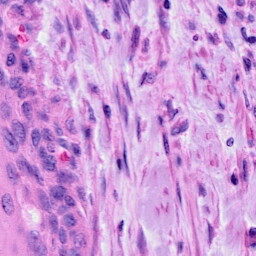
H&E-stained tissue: Cervix